Here is the continuous-wavelet rendering of a rotor kit's vibration signal. What is the most likely rotor condition (normal, misalignment, unbalance, looseness)?
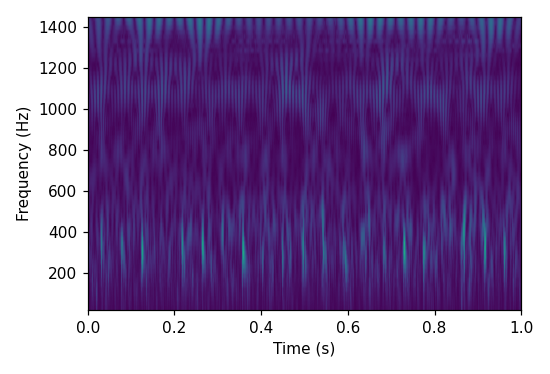
Answer: looseness